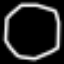
Label: octagon